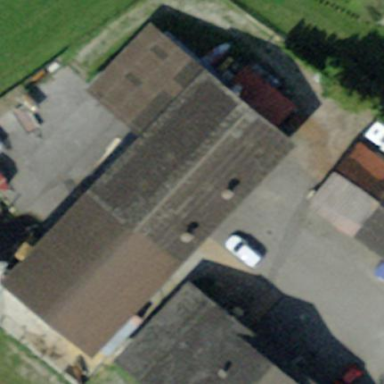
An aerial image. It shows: Rural barn.